Question: I am doing shadow mapping for spotlights in a deferred OpenGL 4.3 renderer.
I've been trying to follow some tutorials on the subject, and modelled by fragment shader after it, but what I do not understand is the final comparison to calculate the shadow factor. The values that I sample from the depth map ("'unifShadowTexture'") is in the range of [0, 1], since it is directly from the depth buffer but how is 'projCoords.z' clamped to [0, 1]? Is the division by '.w' clamping it to [0,1]?
The issues I am facing is that a major part of the scene is shadowed even though it should not be, such as the ground floor, in the following picture(ignore the light artifacts, due to the lack of bias - the important point is the models are lit, but the ground floor isnt):

'''
const std::string gDirLightFragmentShader =
"#version 430
layout(std140) uniform;
uniform UnifDirLight
{
mat4 mWVPMatrix;
mat4 mVPMatrix; // light view-projection matrix, pre-multiplied by the bias-matrix
vec4 mLightColor;
vec4 mLightDir;
vec4 mGamma;
vec2 mScreenSize;
} UnifDirLightPass;
layout (binding = 2) uniform sampler2D unifPositionTexture;
layout (binding = 3) uniform sampler2D unifNormalTexture;
layout (binding = 4) uniform sampler2D unifDiffuseTexture;
layout (binding = 5) uniform sampler2D unifShadowTexture;
out vec4 fragColor;
void main()
{
vec2 texcoord = gl_FragCoord.xy / UnifDirLightPass.mScreenSize;
vec3 worldPos = texture(unifPositionTexture, texcoord).xyz;
vec3 normal = normalize(texture(unifNormalTexture, texcoord).xyz);
vec3 diffuse = texture(unifDiffuseTexture, texcoord).xyz;
vec4 lightClipPos = UnifDirLightPass.mVPMatrix * vec4(worldPos, 1.0);
vec3 projCoords = lightClipPos.xyz / lightClipPos.w;
float depthValue = texture(unifShadowTexture, projCoords.xy).x;
float visibilty = 1.0;
if (depthValue < (projCoords.z))
visibilty = 0.0;
float angleNormal = clamp(dot(normal, UnifDirLightPass.mLightDir.xyz), 0, 1);
fragColor = vec4(diffuse, 1.0) * visibilty * angleNormal * UnifDirLightPass.mLightColor;
}
";
'''
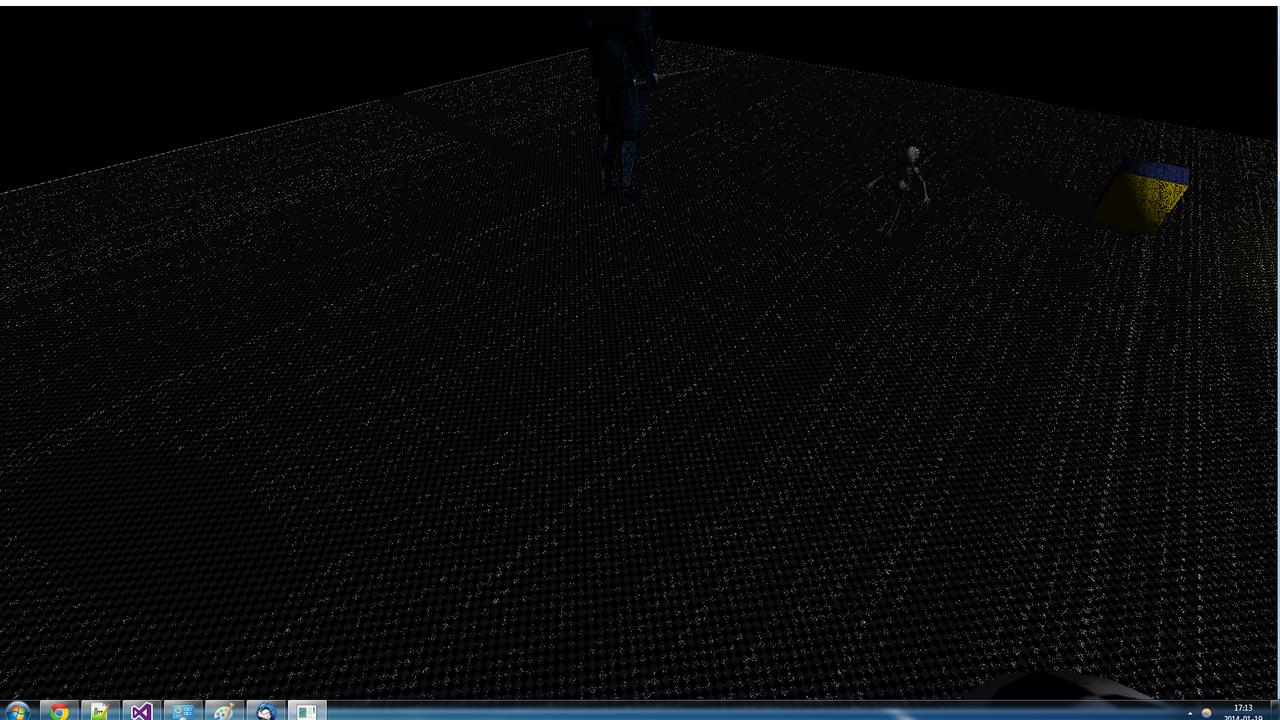
Answer: The division by 'w' by itself will not clamp it to [0,1]. Technically what you have are clip-space coordinates, and then division by 'w' transforms them into NDC space. Any point x, y, or z that is < -w or > w is clipped when this operation is performed on geometry. However, when you do it on your texture coordinates you still need to provide an appropriate texture wrap mode (usually 'GL_CLAMP_TO_EDGE'), because the coordinates are not clamped automatically.
Note that all points that project beyond your shadow map's far plane will exhibit the same behavior since the coordinates are clamped. Usually this manifests itself as everything beyond a certain distance being fully in shadow. This is why you want to match your shadow map's frustum more closely with your attenuated light volume.
---
Also, in this situation a 'sampler2DShadow' makes a lot of sense...
### This whole thing:
'''
float depthValue = texture(unifShadowTexture, projCoords.xy).x;
float visibilty = 1.0;
if (depthValue < (projCoords.z))
visibilty = 0.0;
'''
### Can be simplified to this:
'''
float visibility = texture (unifShadowTexture, projCoords);
'''
### Provided you do two things:
1. Declare unifShadowTexture as sampler2DShadow
2. Set GL_TEXTURE_COMPARE_MODE to GL_COMPARE_R_TO_TEXTURE for your depth texture
This works because for 'sampler2DShadow', it requires 3D texture coordinates. 's' and 't' work as usual, and 'r' is the value it uses for comparison. The default comparison function is 'GL_LESS', so you do not have to change anything in your code. Given a 'GL_NEAREST' texture function, the return of this will be either or . It will produce exactly the same as your code snippet above, but using a hardware feature for the actual depth test and will often improve performance and get you inexpensive PCF if you enable 'GL_LINEAR'.
I woud suggest, however, that you add a bias to the Z component of your texture coordinates. Something like (0.001) or you will get a lot of "shadow acne", too high a bias and you will get "peter panning" (shadows seem to hover slightly above whatever they are attached to).